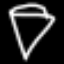
Label: diamond